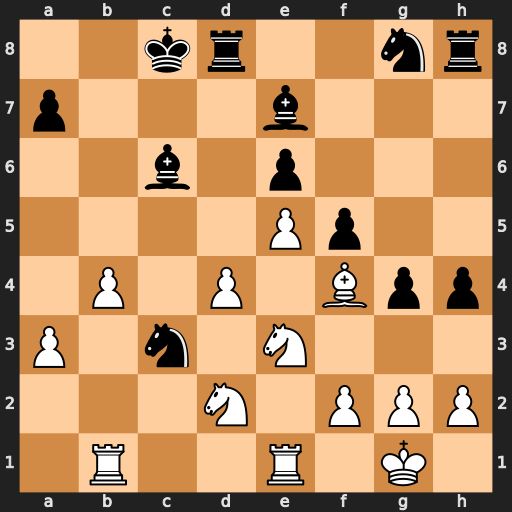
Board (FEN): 2kr2nr/p3b3/2b1p3/4Pp2/1P1P1Bpp/P1n1N3/3N1PPP/1R2R1K1
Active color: w
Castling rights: -
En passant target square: -
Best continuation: Rbc1 Kb8 Rxc3